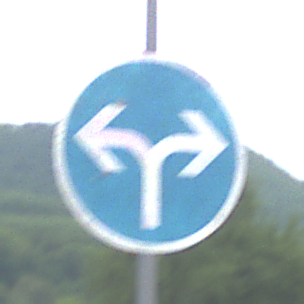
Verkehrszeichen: VorgeschriebeneFahrtrichtungRechtsOderLinks
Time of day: Midday
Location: Outdoor (RoadRail)
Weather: PartlyCloudy
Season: NotSpecified
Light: Natural